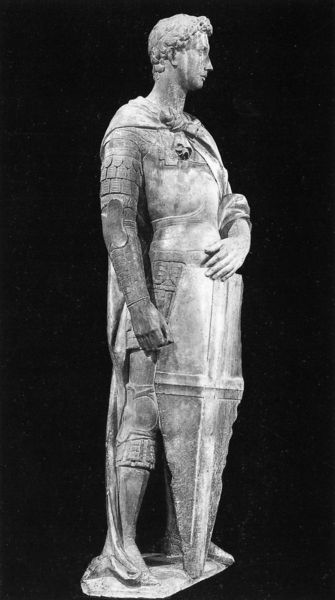
Titel: Hl. Georg
Künstler: Donatello
Institution: Florenz, Bargello
Schlagwörter: hand, held, kopf, mann, umhang, grau, marmor, mund, nase, profil, arm, gesicht, knoten, stein, hände, auge, figur, mantel, stehend, kinn, locken, skulptur, statue, büste, edel, foto, schild, kreuz, kranz, ritter, rüstung, rom, römer, jüngling, krieger, schutz, cäsar, gladiator, armschutz, ert, erfolgreich